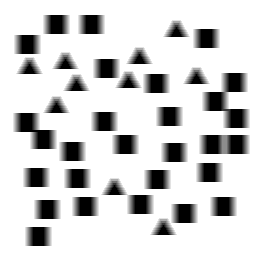
Squares: 28
Triangles: 10
Stars: 0
Total shapes: 38